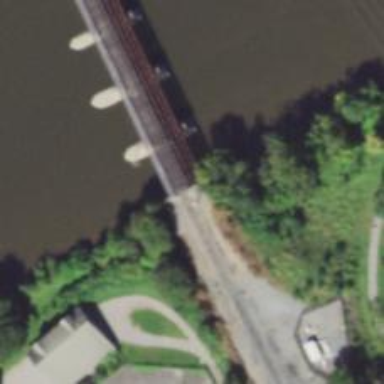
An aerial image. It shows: Bridge over railway line.